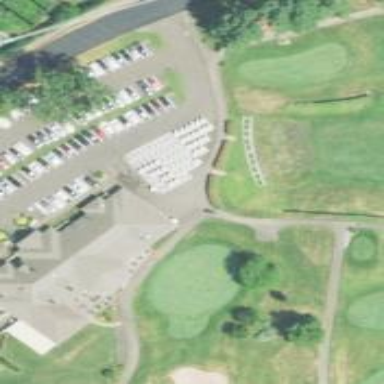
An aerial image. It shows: Golf clubhouse.